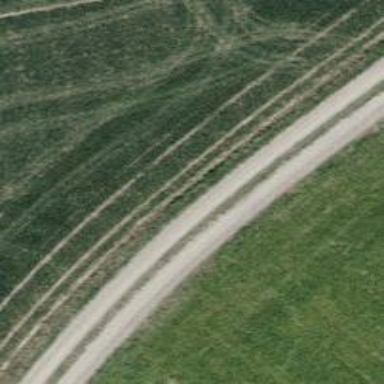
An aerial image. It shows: Gravel track with grade 3 tracktype.